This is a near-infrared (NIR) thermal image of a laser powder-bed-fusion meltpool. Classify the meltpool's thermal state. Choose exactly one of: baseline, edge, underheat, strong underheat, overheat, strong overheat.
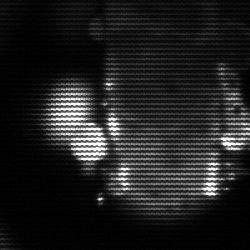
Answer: strong underheat